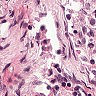
Metastatic tissue present: no